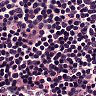
Metastatic tissue present: no